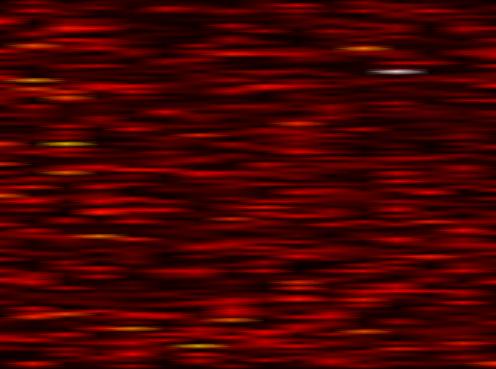
Label: WOLA